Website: bh-photo
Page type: payment
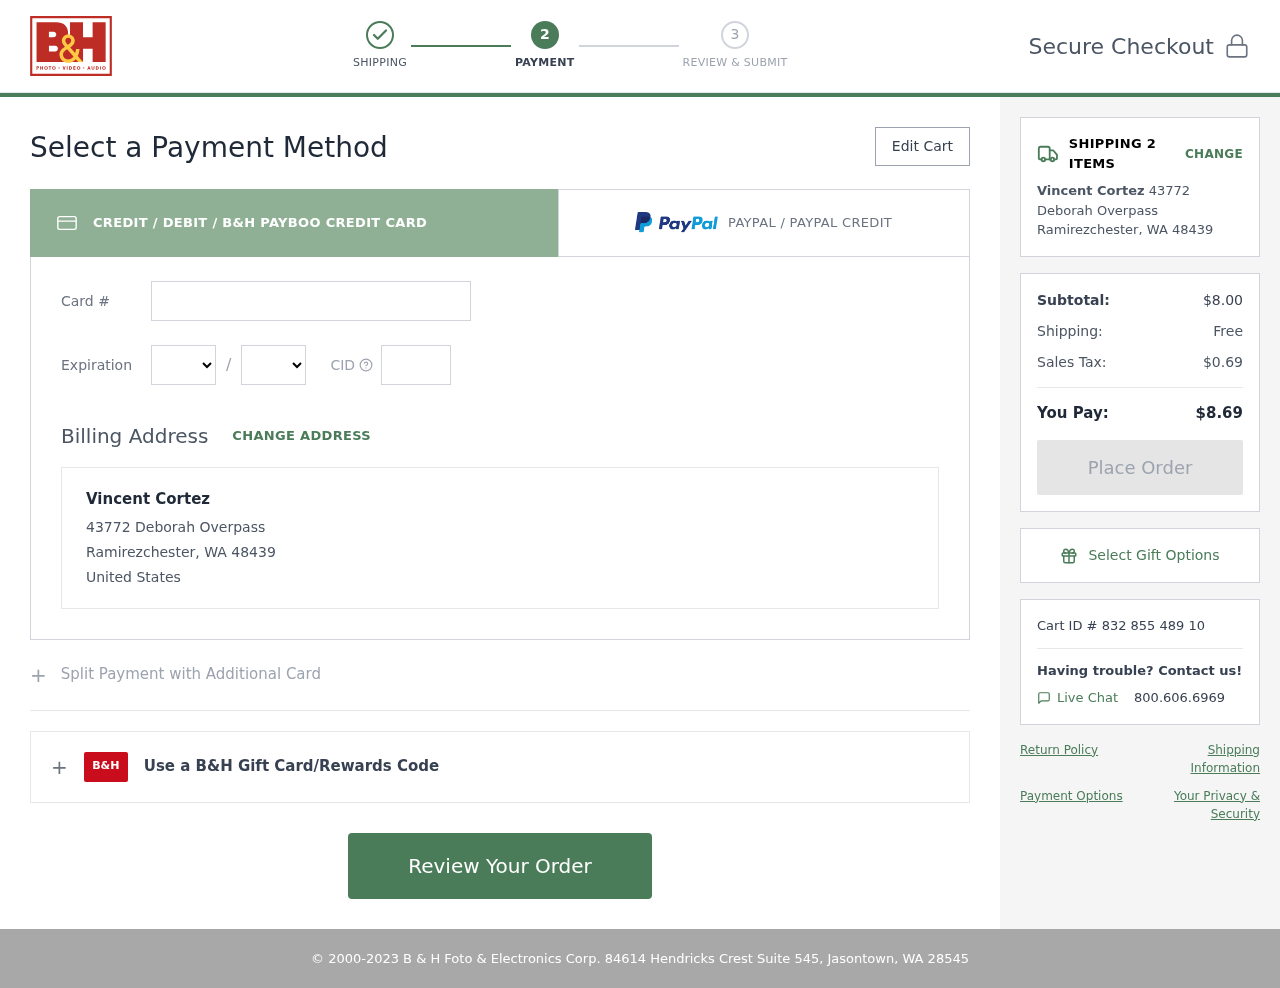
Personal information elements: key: PII_CARD_CVV
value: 3587
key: PII_CARD_EXPIRY_MONTH
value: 06
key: PII_CARD_EXPIRY_YEAR
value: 26
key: PII_CARD_NUMBER
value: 3457 3619 0815 830
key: PII_CITY_STATE_ZIP
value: Ramirezchester, WA 48439
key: PII_COUNTRY
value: United States
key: PII_FULLNAME
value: Vincent Cortez
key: PII_STREET
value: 43772 Deborah Overpass
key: PII_FULLNAME2
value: Vincent Cortez
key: PII_CITY
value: Ramirezchester
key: PII_STATE_ABBR
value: WA
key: PII_POSTCODE
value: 48439
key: PII_POSTCODE_FULL
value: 48439
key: PII_CITY_STATE
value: Ramirezchester, WA
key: PII_POSTCODE_NUMERIC
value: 48439
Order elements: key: ORDER_NUM_ITEMS
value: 2
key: ORDER_SUBTOTAL
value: $8.00
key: ORDER_SHIPPING_COST
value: Free
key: ORDER_TAX
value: $0.69
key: ORDER_TOTAL
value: $8.69
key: ORDER_ID
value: Cart ID # 832 855 489 10